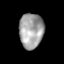
Tissue: prostate
Cell type: T cells
Senescence score: 0.6959
Nuclear area (px): 829
Mean DAPI intensity: 163.391